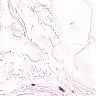
Metastatic tissue present: no